Interaction volume radius: 5 \u00c5
Interaction volume height: 25 \u00c5
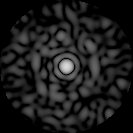
Disorder parameter: 0.8256